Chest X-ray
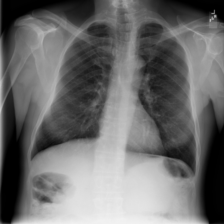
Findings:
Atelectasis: negative
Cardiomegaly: negative
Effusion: negative
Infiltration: negative
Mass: negative
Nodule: negative
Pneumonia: negative
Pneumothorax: negative
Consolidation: negative
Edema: negative
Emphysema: negative
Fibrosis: negative
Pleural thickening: negative
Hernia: negative